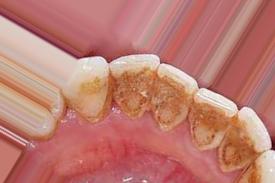
Condition: Tooth Discoloration